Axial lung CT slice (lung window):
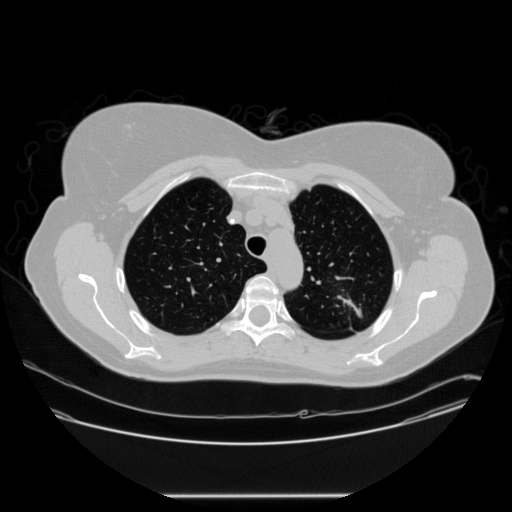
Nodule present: no